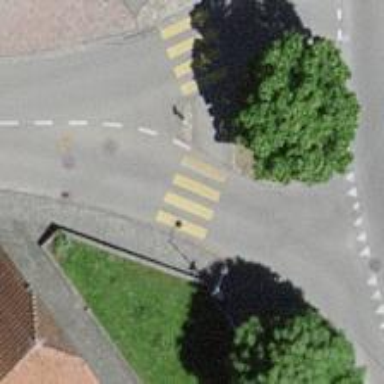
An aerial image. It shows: Zebra crossing on the road.